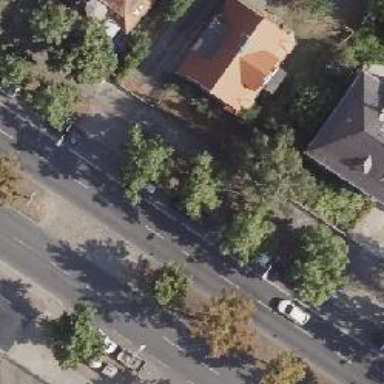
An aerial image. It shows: Avenue lined with deciduous broadleaved trees.